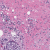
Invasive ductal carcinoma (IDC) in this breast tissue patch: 1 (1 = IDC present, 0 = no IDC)